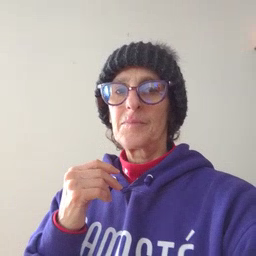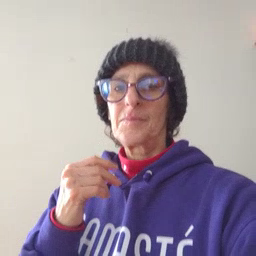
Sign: gum